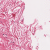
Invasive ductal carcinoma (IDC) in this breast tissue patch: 0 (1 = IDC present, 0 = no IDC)